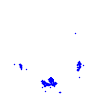
Particle: electron